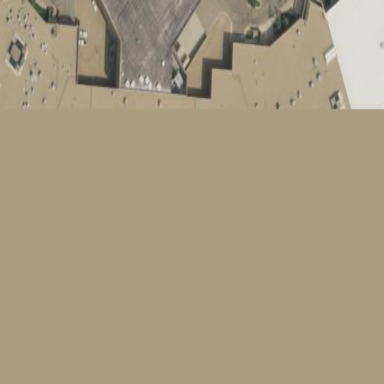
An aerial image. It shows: Mall building.